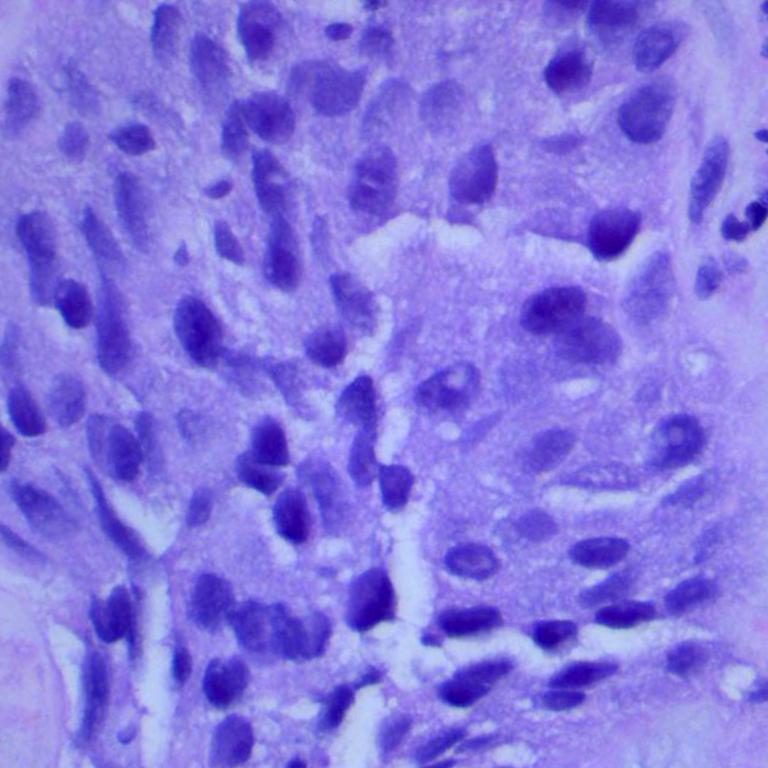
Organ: lung
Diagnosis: squamous carcinomas